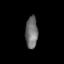
Tissue: prostate
Cell type: T cells
Senescence score: 0.36
Nuclear area (px): 390
Mean DAPI intensity: 110.592